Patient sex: M
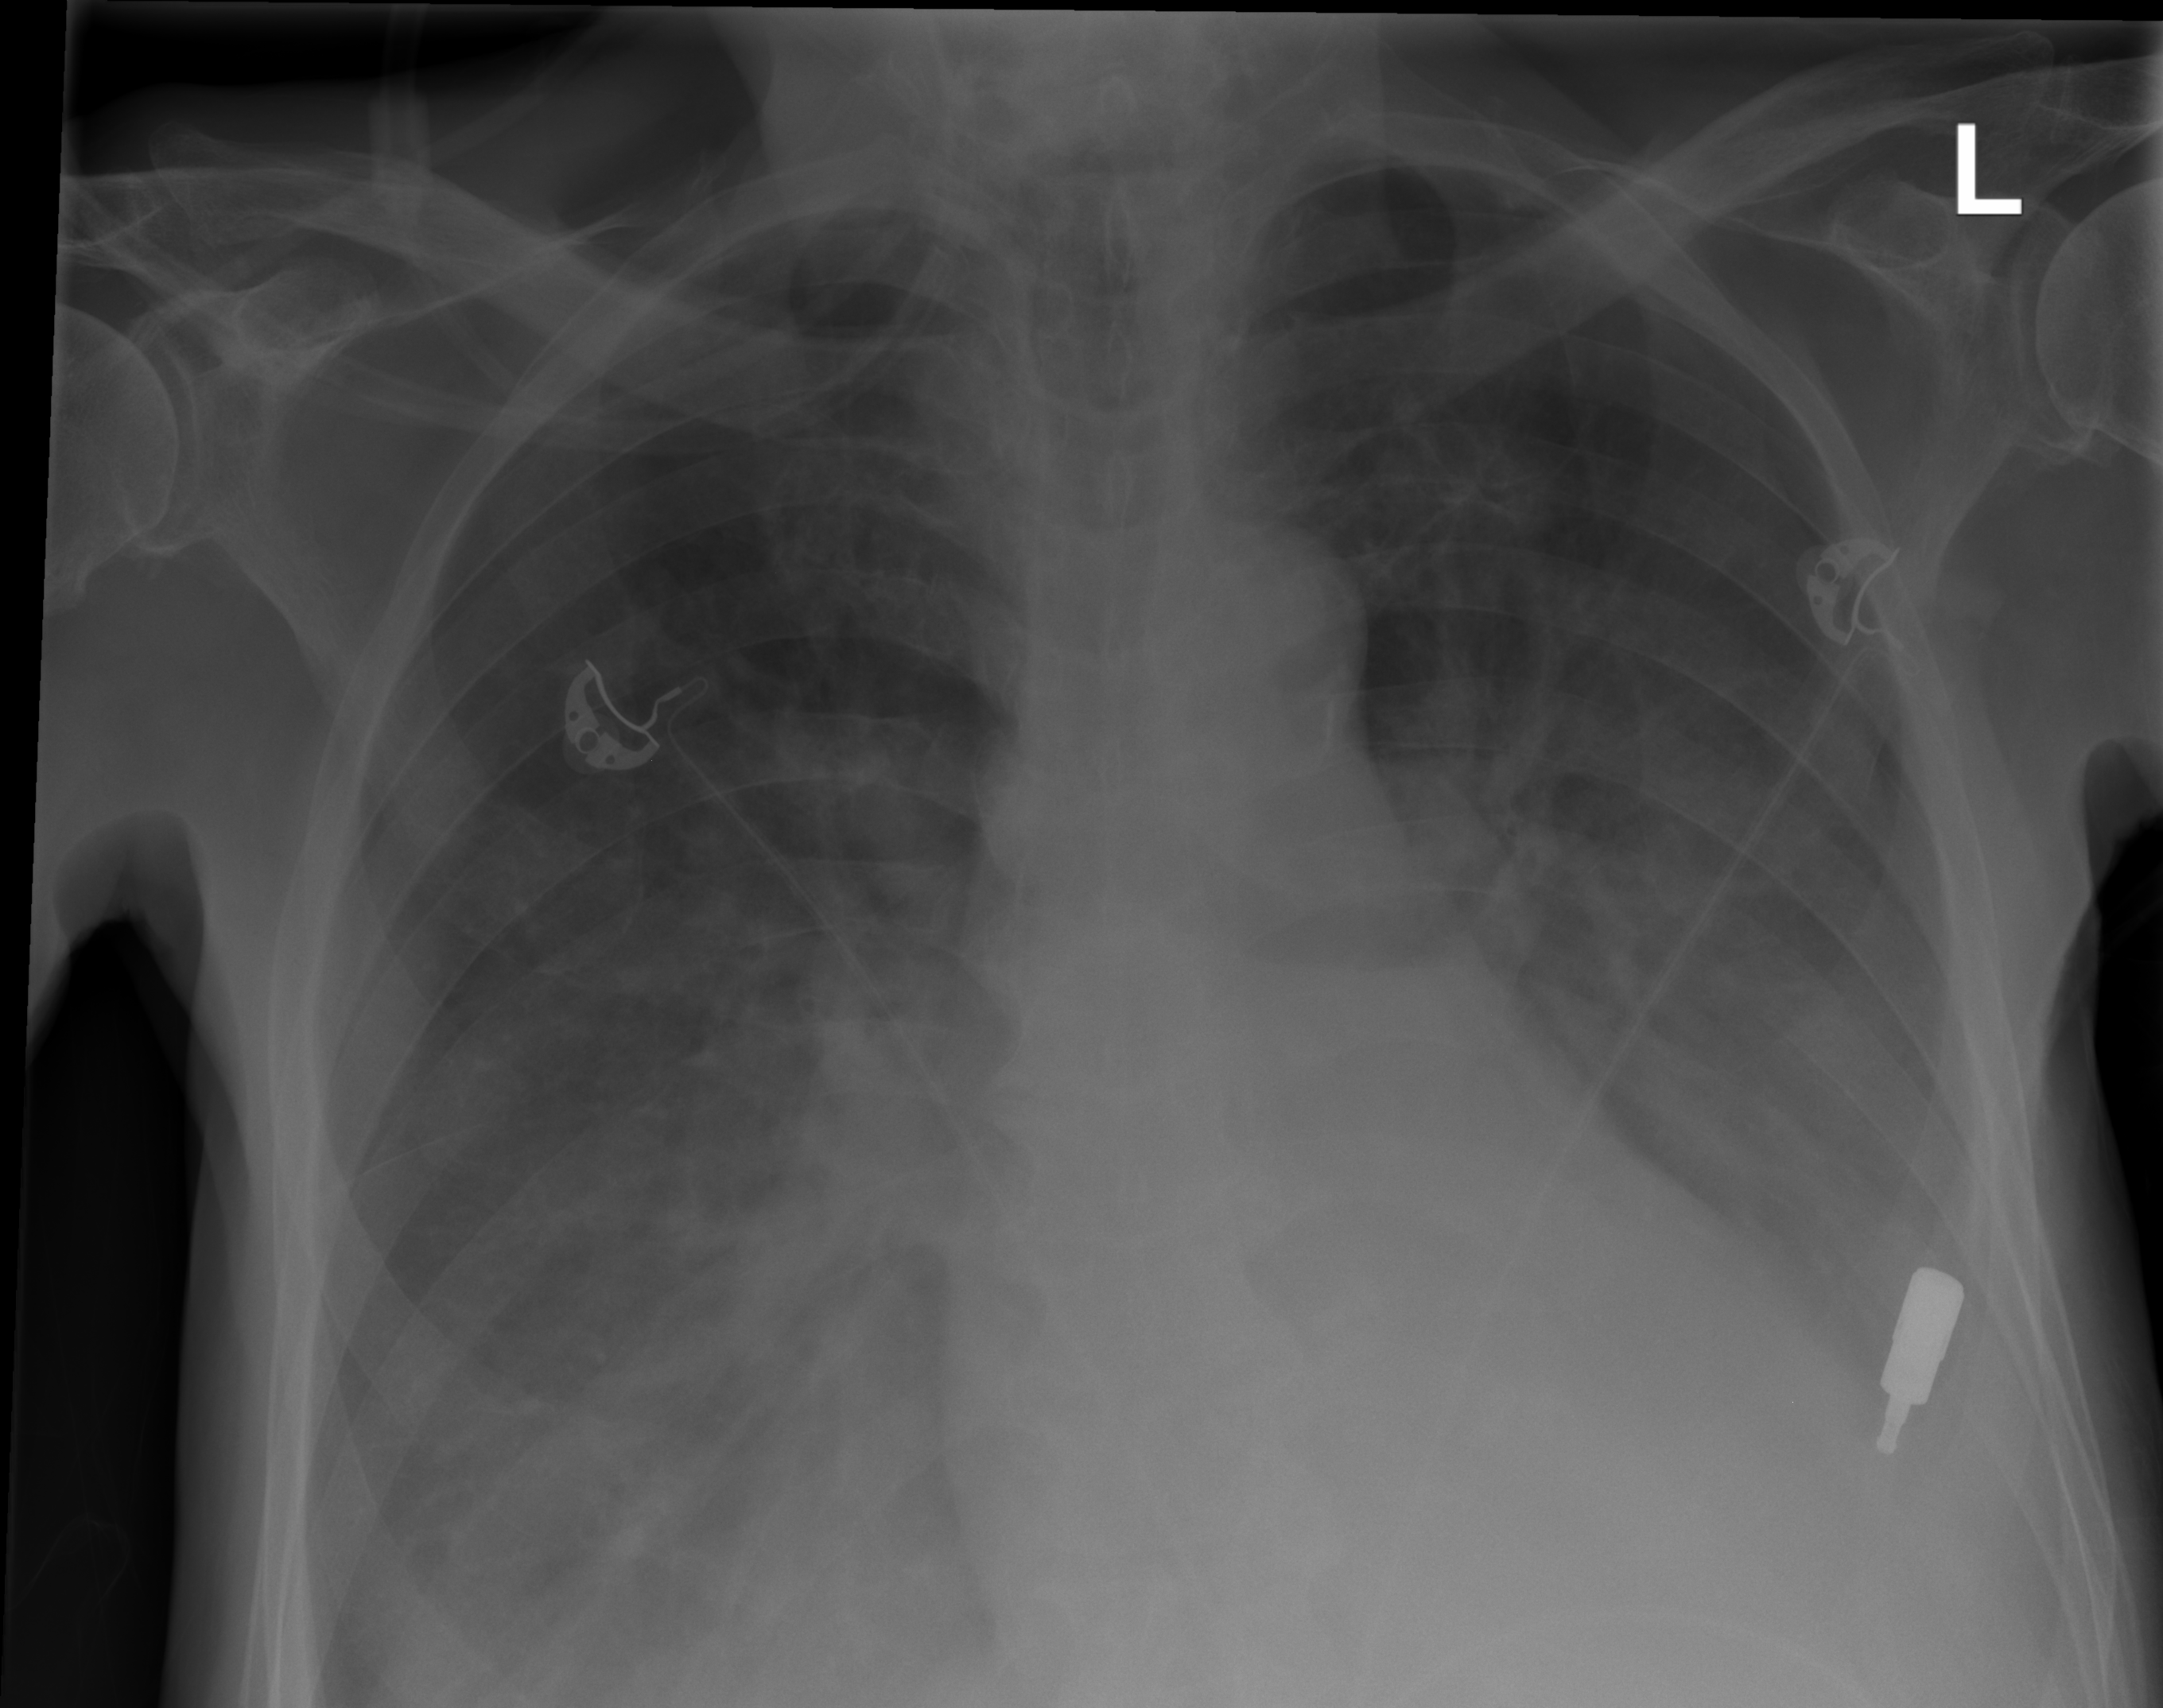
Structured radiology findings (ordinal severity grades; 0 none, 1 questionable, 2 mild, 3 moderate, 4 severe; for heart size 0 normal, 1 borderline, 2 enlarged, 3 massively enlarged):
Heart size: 2
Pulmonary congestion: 2
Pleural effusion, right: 3
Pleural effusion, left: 2
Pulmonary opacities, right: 2
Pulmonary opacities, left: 2
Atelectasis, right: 2
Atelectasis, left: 0